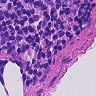
Metastatic tissue present: no